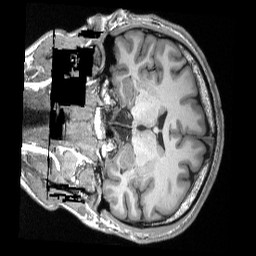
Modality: T1w
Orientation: coronal
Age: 29
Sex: male
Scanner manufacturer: siemens
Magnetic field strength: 3 T
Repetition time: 2.3 s
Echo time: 0.00308 s